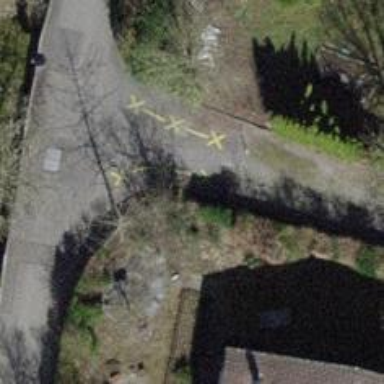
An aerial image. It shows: Bollard.